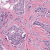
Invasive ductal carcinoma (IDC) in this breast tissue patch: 1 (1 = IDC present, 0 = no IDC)